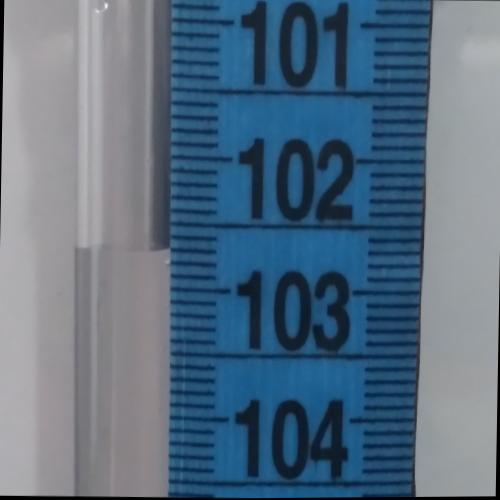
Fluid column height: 102.7 cm